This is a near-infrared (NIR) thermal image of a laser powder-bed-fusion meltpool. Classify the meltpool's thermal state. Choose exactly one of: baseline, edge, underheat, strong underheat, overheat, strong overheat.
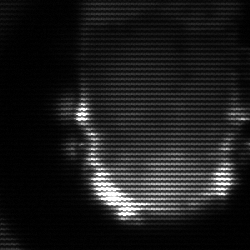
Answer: baseline